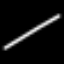
Label: line